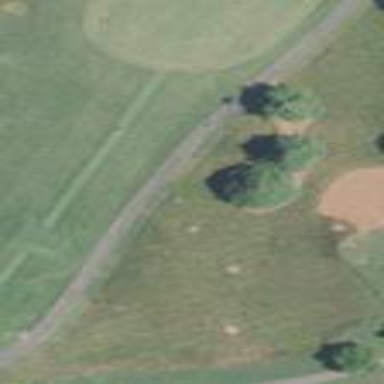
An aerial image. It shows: Golf rough area.